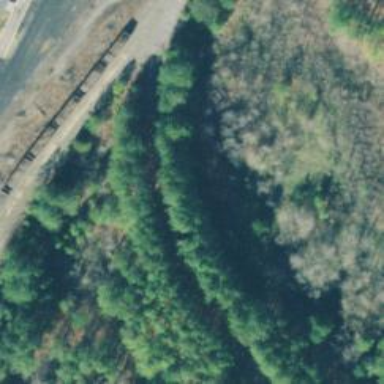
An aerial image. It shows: Railway spur line used for transporting aggregate freight.